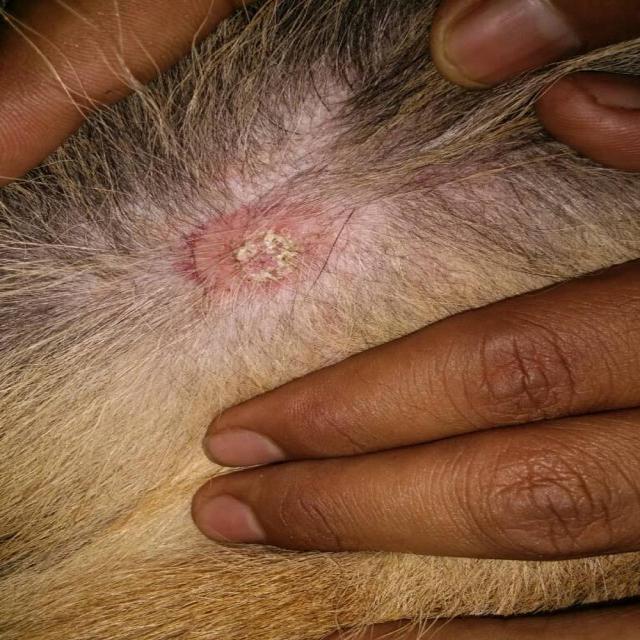
Canine ringworm (Dermatophytosis) — fungal infection caused by Microsporum or Trichophyton. Presents with circular alopecia, scaling, crusting, and broken hairs.